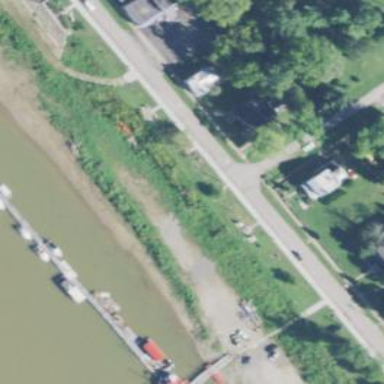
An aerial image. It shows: Dock located along the waterway.